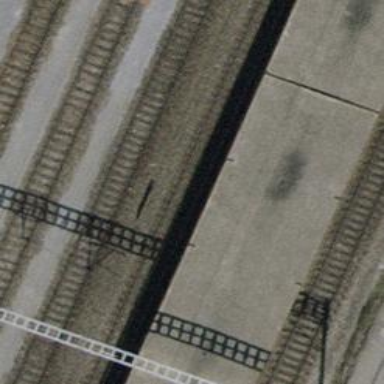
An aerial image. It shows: Railway track with contact lines for electrification.